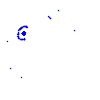
Particle: pion